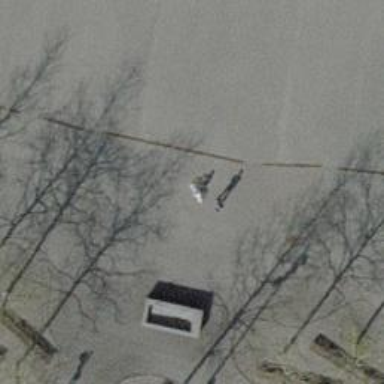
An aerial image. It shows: Drinking water fountain.